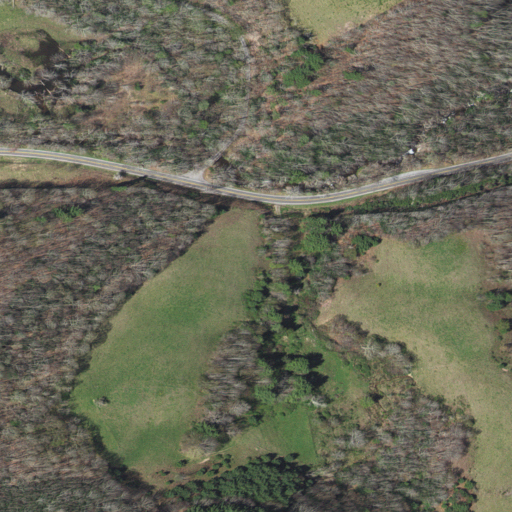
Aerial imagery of valley in Virginia named Fairwood Valley containing deciduous forest, mixed forest, pasture, open development, and low intensity development